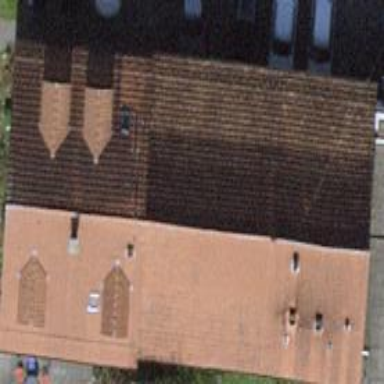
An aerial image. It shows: Building with tiled roof.